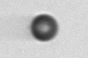
Label: bead